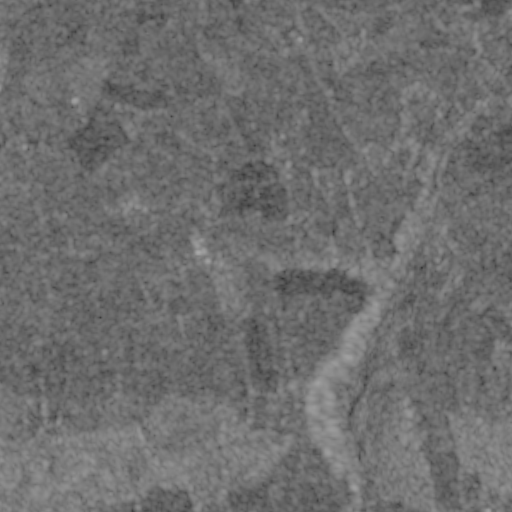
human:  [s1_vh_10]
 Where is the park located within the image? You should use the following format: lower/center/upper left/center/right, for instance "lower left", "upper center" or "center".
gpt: The park is located in the upper right of the image.
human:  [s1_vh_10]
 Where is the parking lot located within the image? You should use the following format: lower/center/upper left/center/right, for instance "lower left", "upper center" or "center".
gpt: The parking lot is located in the center right of the image.
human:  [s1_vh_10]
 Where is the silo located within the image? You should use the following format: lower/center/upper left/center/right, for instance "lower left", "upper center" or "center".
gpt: The silo is located in the center left of the image.
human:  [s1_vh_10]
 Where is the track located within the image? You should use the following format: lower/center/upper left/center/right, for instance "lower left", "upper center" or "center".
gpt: The track is located in the upper right of the image.
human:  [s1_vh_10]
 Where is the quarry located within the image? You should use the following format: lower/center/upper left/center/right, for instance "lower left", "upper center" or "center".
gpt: There is no quarry in the image.

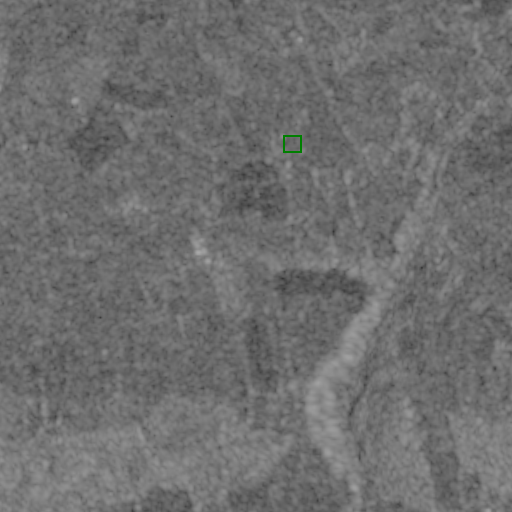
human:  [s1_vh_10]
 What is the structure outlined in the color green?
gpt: The structure outlined in green is a track.
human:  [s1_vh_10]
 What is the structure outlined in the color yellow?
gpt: There is no yellow outline.